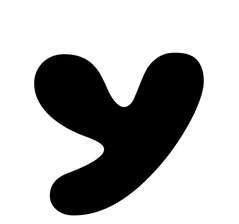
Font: Gluten_ExtraBold